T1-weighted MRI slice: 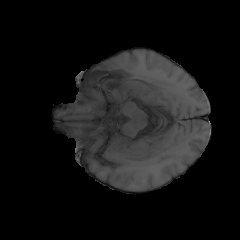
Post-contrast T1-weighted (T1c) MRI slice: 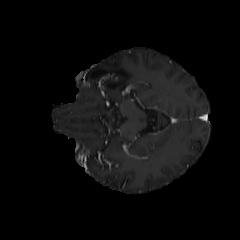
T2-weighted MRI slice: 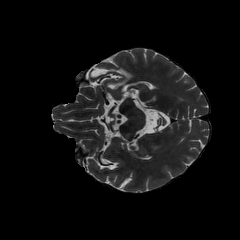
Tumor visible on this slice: no